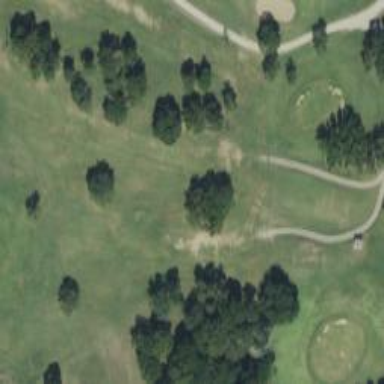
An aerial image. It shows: Path for golf carts.